Question: I'm trying to order with jQuery Mobile the following structure:

I've made a JSfiddle and althought the code is equal to what I have, I dont know why it doesn't put the structure correctly. The code in JSfiddle shows the .
<URL>
I would like to get the structure. Btw, as you will see I only have one ui-grid.
'''
<div class='ui-grid-a'></div>
'''
Thanks.
<URL>
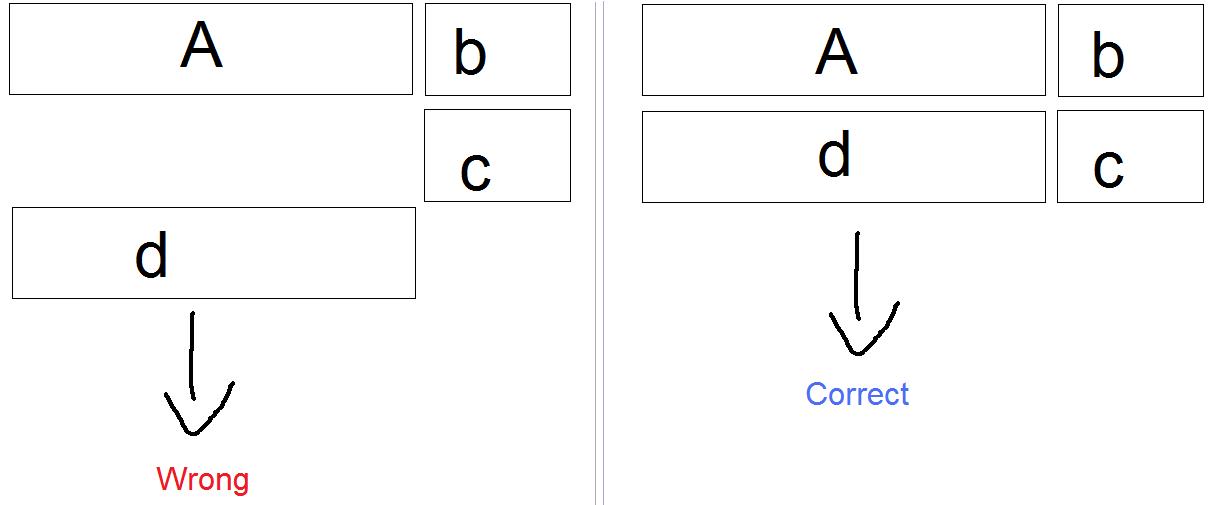
Answer: Try this code:
<URL>
'''
<div class='ui-grid-a'>
<div class='ui-block-a' style='width: 1%'></div>
<div class='ui-block-b' style='width: 70%;margin-bottom: 1%;'>
<ul data-role='listview' data-inset='true' data-mini='true' data-corners='false'>
<li data-role='list-divider' data-theme='b'>A</li>
</ul>
</div>
<div class='ui-block-c' style='width: 25%; margin-left: 1%;'>
<ul data-role='listview' data-inset='true' data-mini='true' data-corners='false'>
<li data-role='list-divider' data-theme='b'>B</li>
</ul>
</div>
<div class='ui-block-e' style='
margin-left: 1%;width:70%;'>
<ul data-role='listview' data-inset='true' data-mini='true' data-corners='false'>
<li data-role='list-divider' data-theme='b'>D</li>
</ul>
</div>
<div class='ui-block-d' style="width:25%;
margin-left: 1%;">
<ul data-role='listview' data-inset='true' data-mini='true' data-corners='false'>
<li data-role='list-divider' data-theme='b'>C</li>
<li>HELLO</li>
<li>HELLO</li>
<li>HELLO</li>
</ul>
</div>
'''